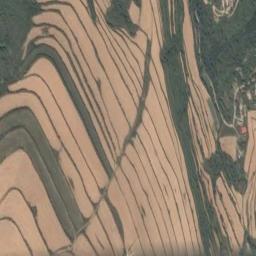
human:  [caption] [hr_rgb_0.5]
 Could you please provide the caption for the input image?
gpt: There is a red house in the open space between the terraces .

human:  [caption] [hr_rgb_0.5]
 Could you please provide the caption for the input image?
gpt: Many green plants are on the terrace .

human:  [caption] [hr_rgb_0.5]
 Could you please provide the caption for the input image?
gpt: There are bare and green terrace .

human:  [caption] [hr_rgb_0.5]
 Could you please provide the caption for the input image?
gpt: A large layer of brown and green mixed terraces .

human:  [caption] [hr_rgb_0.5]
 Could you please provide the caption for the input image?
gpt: There are many yellow terraces arranged neatly .